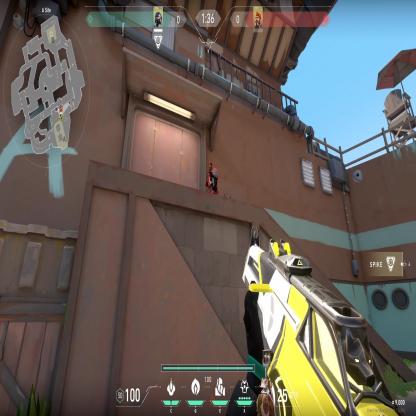
Label: enemy